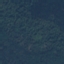
Land use / land cover: Forest